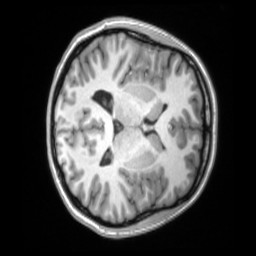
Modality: T1w
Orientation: axial
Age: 22
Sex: female
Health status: ill
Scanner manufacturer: siemens
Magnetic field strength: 3 T
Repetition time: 2.2 s
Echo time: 0.00157 s